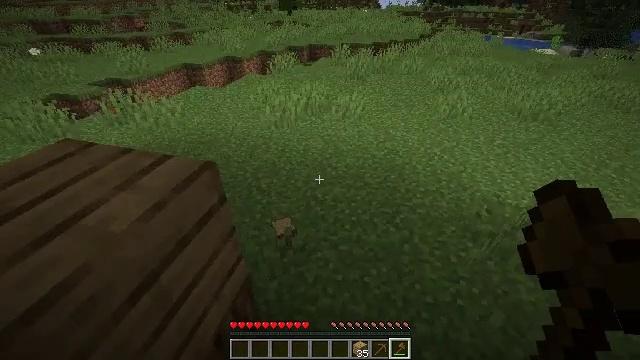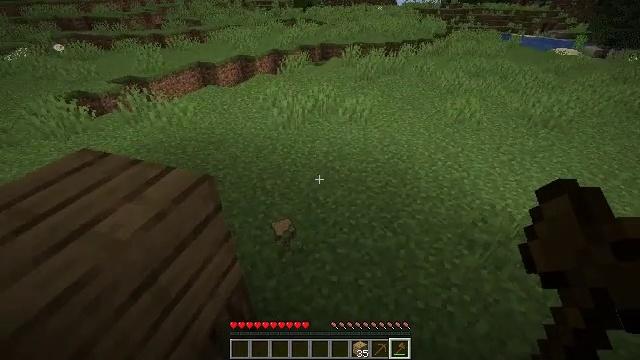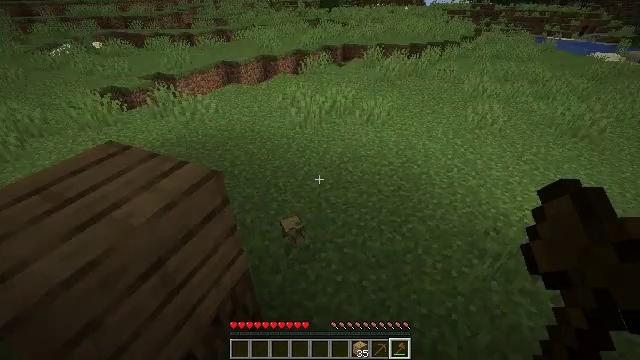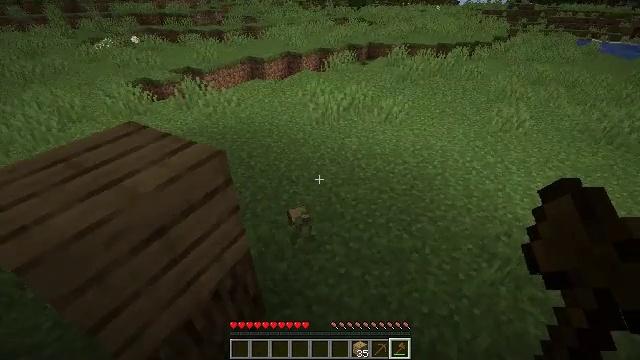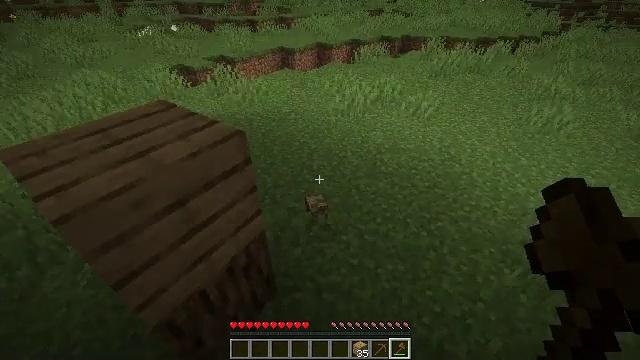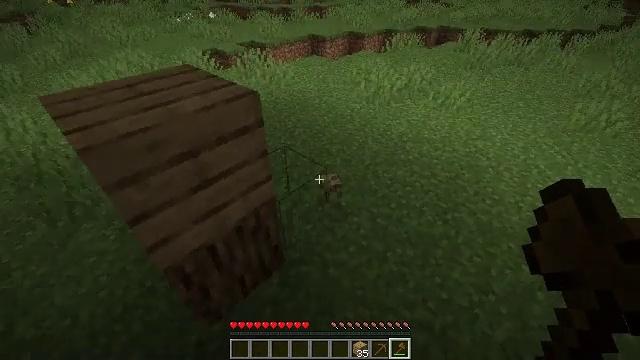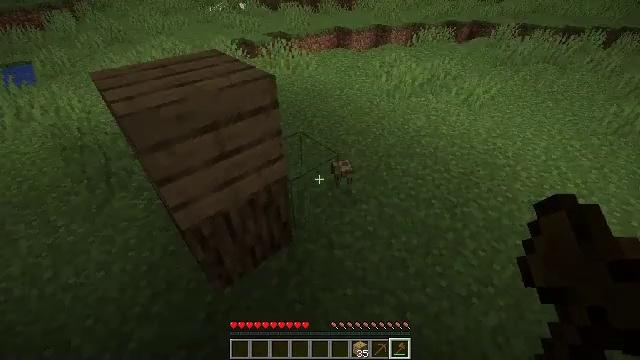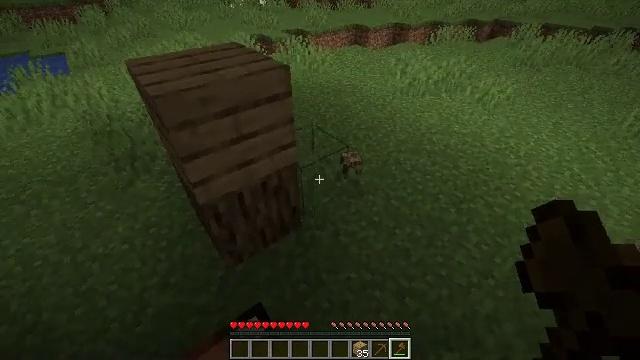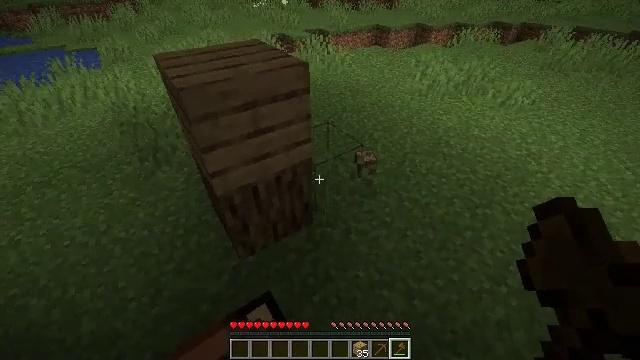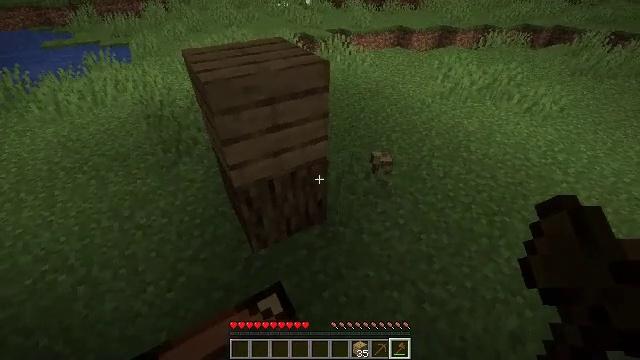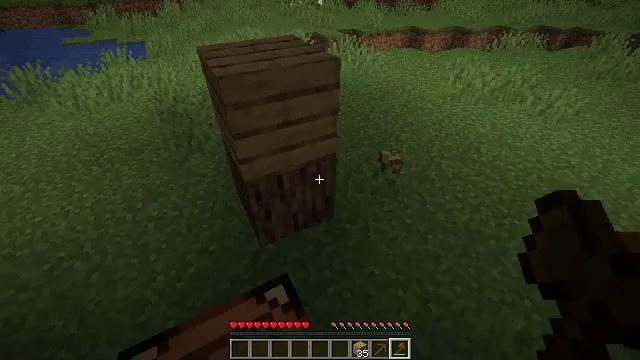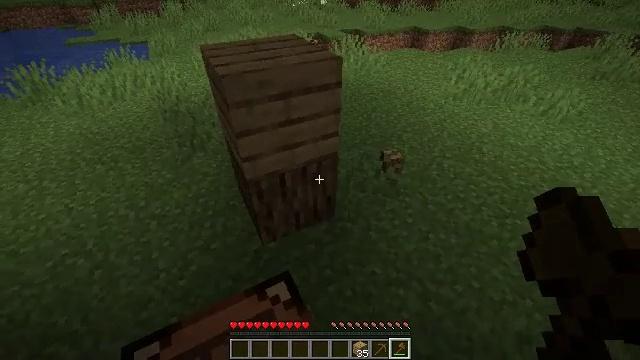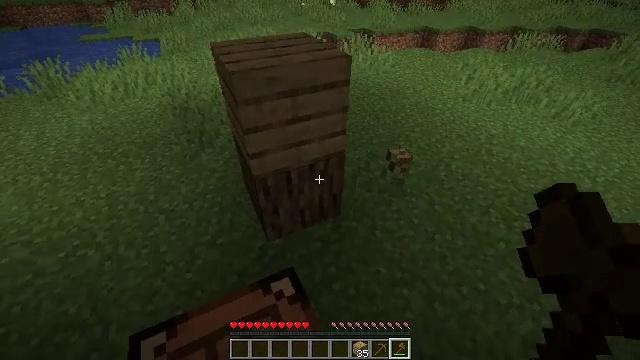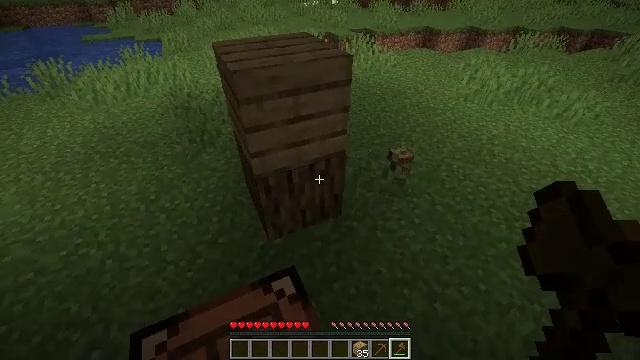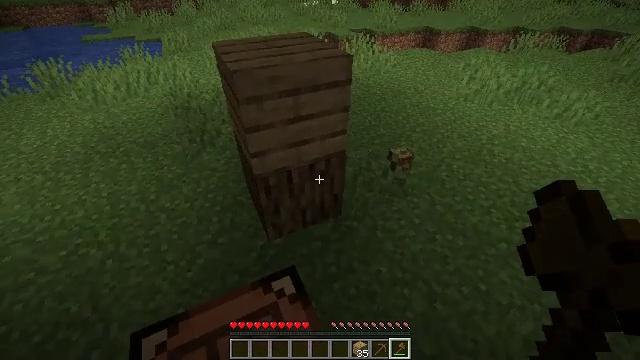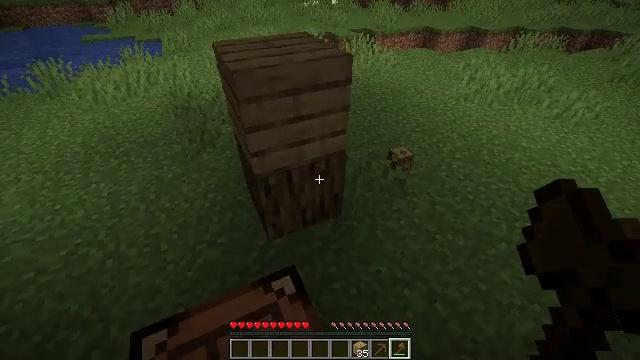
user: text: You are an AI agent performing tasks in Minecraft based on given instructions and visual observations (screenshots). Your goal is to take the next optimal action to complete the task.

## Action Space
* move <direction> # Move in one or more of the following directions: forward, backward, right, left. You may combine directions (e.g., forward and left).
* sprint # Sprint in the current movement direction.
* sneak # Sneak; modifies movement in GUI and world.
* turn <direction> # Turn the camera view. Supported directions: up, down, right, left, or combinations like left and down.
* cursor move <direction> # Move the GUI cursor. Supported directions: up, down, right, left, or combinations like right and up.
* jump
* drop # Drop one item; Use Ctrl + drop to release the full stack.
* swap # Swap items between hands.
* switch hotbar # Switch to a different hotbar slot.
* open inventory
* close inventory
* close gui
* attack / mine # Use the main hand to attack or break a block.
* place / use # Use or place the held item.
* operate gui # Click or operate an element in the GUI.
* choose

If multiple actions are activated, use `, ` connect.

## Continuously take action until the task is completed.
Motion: motion action
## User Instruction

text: Gather oak logs from trees.
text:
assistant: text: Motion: move back and move right, turn left
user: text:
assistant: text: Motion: move back and move right, turn left
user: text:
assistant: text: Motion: move back and move right, turn left
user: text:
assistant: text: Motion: move back, turn left and down
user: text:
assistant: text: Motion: move back, turn left and down
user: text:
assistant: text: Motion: move back, turn left and down
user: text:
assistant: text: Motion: turn left
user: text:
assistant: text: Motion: turn left
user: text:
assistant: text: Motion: turn left
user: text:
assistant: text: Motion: turn left
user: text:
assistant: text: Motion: no_op
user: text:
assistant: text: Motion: turn left
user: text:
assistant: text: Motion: no_op
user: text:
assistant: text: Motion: no_op
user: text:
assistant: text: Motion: no_op
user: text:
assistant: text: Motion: no_op
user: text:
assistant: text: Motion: no_op
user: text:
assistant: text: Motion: move forward
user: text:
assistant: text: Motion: move forward
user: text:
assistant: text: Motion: move forward, sprint
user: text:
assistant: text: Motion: move forward, sprint, jump
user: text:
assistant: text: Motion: move forward, sprint, jump
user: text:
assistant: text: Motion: move forward, sprint, jump
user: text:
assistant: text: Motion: move forward, sprint, jump
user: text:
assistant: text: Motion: move forward, turn left and down
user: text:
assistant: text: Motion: turn left and down
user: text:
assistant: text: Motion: turn left and down
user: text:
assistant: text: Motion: move back, turn down
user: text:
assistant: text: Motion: move back
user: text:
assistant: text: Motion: move back